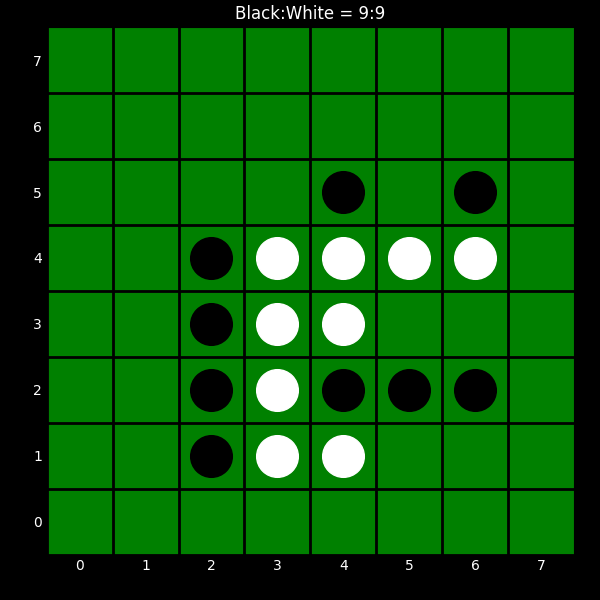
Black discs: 9
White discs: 9